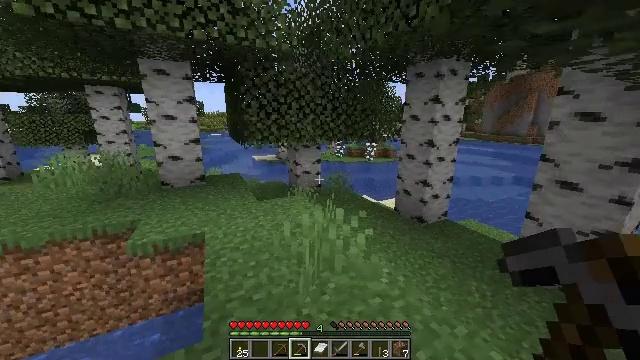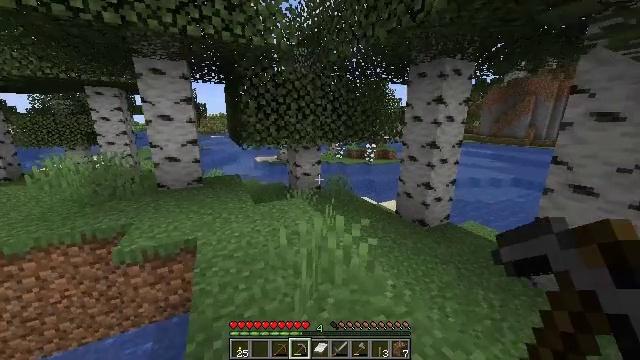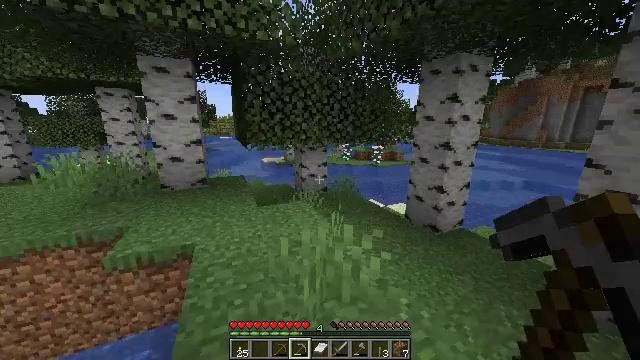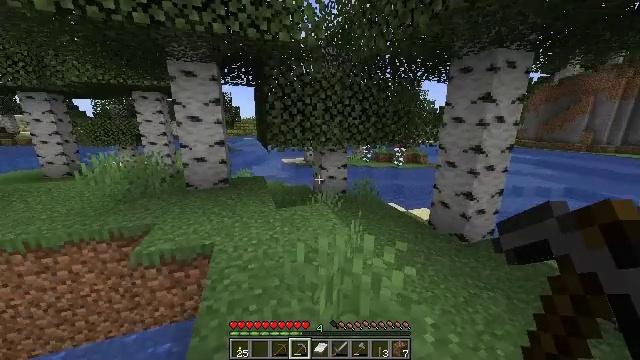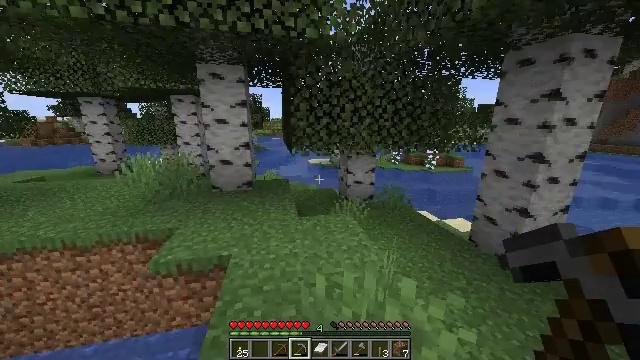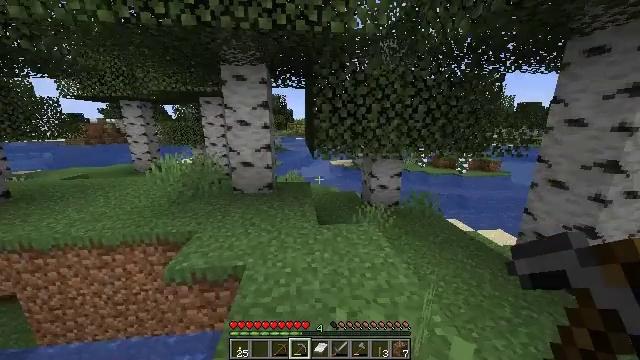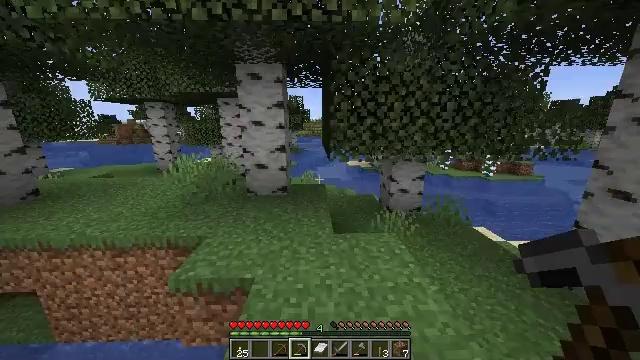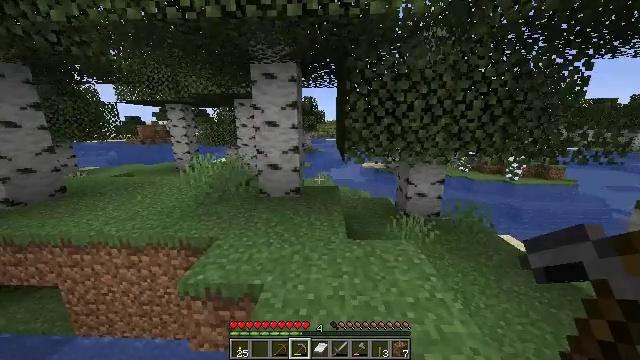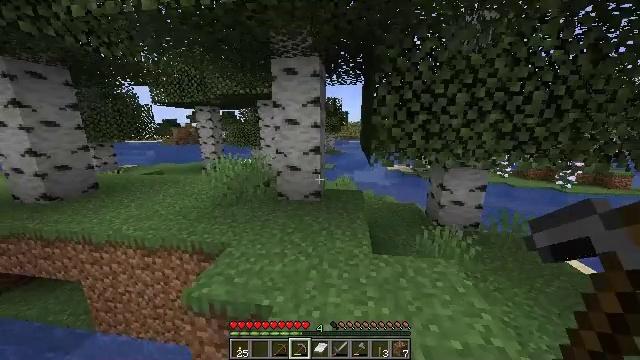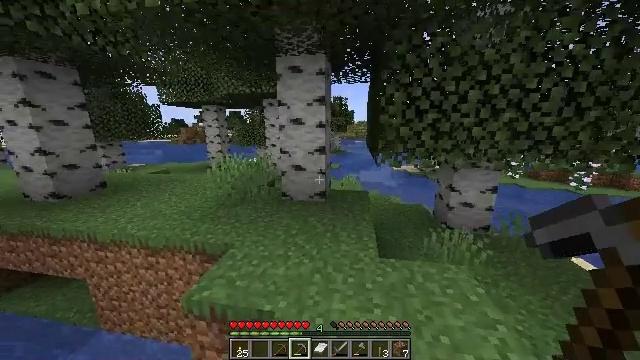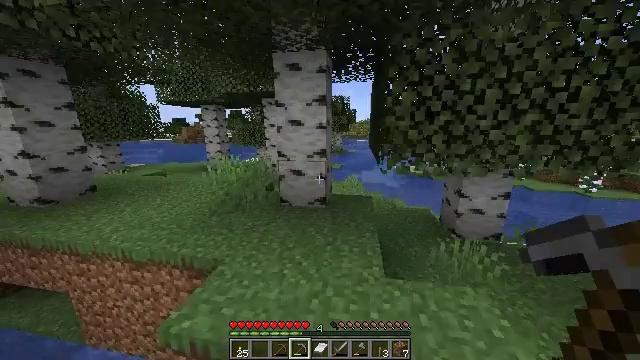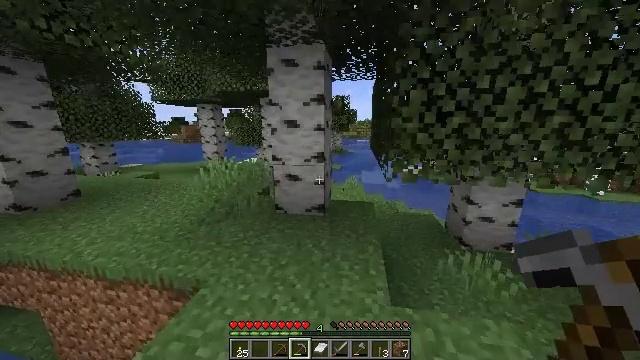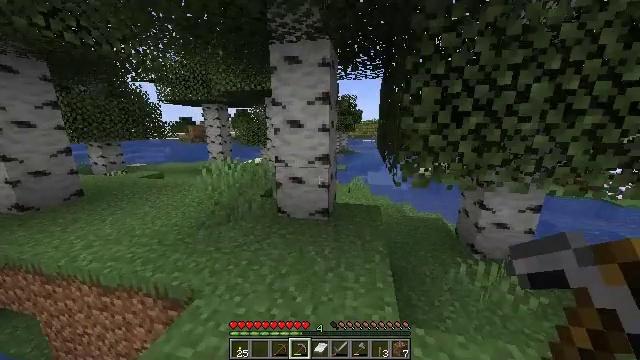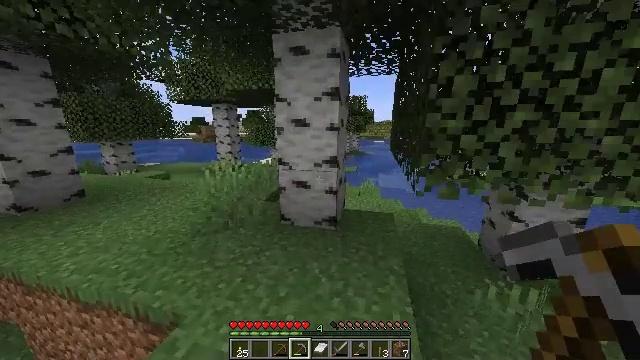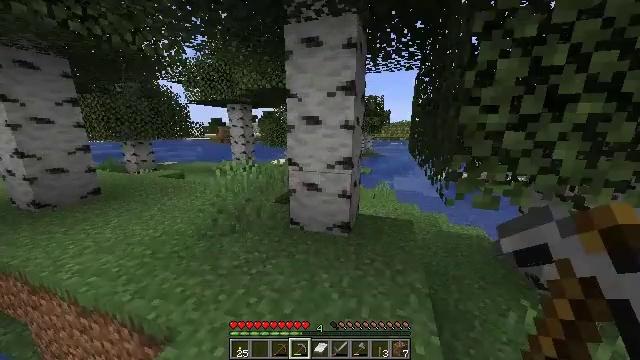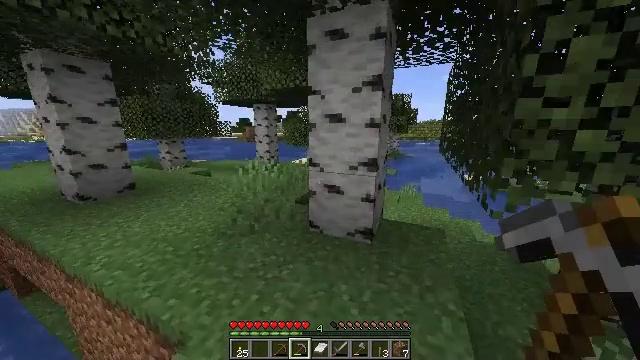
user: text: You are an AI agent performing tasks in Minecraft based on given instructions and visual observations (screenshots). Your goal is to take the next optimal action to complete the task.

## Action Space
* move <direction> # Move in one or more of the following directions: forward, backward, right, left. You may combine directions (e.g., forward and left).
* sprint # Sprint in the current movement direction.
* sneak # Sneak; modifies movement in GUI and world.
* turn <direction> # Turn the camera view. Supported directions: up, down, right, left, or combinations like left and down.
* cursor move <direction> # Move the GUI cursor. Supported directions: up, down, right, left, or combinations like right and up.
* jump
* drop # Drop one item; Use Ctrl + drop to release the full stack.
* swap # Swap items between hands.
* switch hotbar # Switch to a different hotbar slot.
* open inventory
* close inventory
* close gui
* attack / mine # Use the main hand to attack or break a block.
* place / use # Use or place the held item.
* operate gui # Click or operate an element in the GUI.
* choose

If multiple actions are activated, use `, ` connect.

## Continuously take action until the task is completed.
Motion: motion action
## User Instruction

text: Gather sugar cane for crafting.
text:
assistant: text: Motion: move forward, sprint
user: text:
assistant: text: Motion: move forward, sprint, turn left
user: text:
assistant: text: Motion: move forward, sprint, turn left
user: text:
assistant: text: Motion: move forward, sprint, turn left
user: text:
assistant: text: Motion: move forward, sprint, turn left
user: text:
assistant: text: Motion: move forward, sprint, turn left
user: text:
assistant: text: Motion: move forward, sprint, turn left
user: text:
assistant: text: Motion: move forward, sprint, turn left
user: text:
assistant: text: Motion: move forward, sprint, turn left
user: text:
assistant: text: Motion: move forward, sprint
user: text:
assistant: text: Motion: move forward, sprint
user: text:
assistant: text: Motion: move forward, sprint, turn left
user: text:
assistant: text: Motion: move forward, sprint, turn left
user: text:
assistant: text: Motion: move forward, sprint, turn left
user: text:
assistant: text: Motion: move forward, sprint, turn left
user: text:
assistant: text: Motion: move forward, sprint, turn left
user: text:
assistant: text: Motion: move forward, sprint, turn left
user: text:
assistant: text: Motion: move forward, sprint, turn left
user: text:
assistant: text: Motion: move forward, sprint, turn left
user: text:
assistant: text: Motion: move forward, sprint, turn left
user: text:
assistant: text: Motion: move forward, sprint
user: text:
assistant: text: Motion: move forward, sprint
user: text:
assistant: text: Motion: move forward, sprint
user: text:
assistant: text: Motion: move forward, sprint
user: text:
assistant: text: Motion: move forward, sprint
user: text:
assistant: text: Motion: move forward, sprint
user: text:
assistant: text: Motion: move forward, sprint
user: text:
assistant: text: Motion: move forward, sprint
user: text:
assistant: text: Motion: move forward, sprint
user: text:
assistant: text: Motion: move forward, sprint